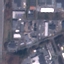
Land use / land cover class: Industrial